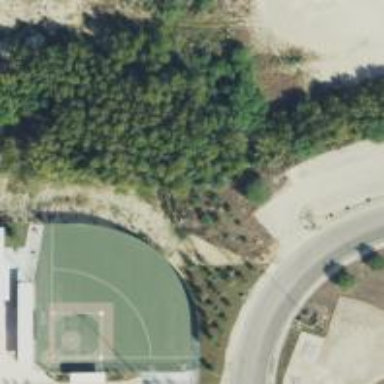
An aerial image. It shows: Softball pitch for leisure land activities.